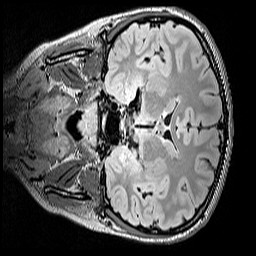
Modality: FLAIR
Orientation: coronal
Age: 12
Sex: female
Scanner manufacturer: siemens
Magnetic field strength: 3 T
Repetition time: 5 s
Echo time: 0.388 s